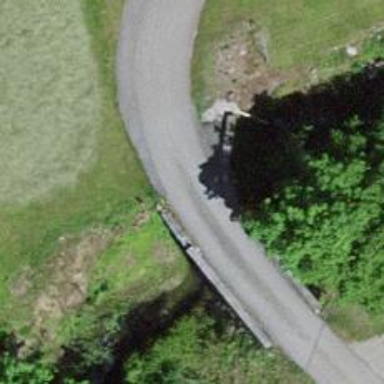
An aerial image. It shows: Paved track crossing bridge. The track is of grade1 quality.